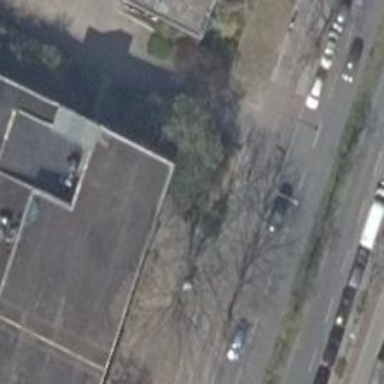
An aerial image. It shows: Parking entrance.